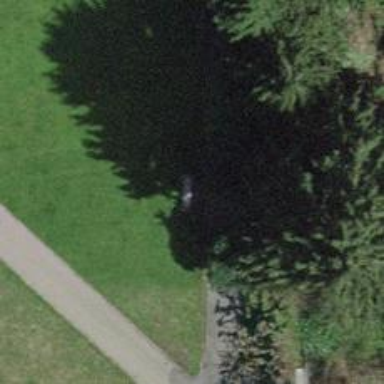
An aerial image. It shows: Brown bench in the vicinity.